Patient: sex M, age 58
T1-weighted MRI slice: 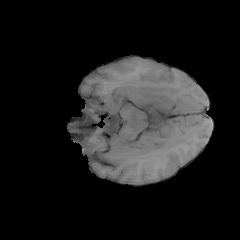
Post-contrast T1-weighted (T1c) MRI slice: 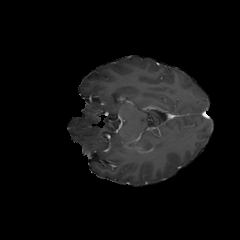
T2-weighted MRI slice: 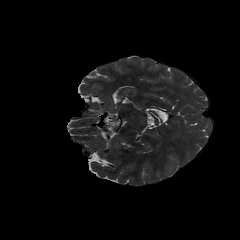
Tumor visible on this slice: no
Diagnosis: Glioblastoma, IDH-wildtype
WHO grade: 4